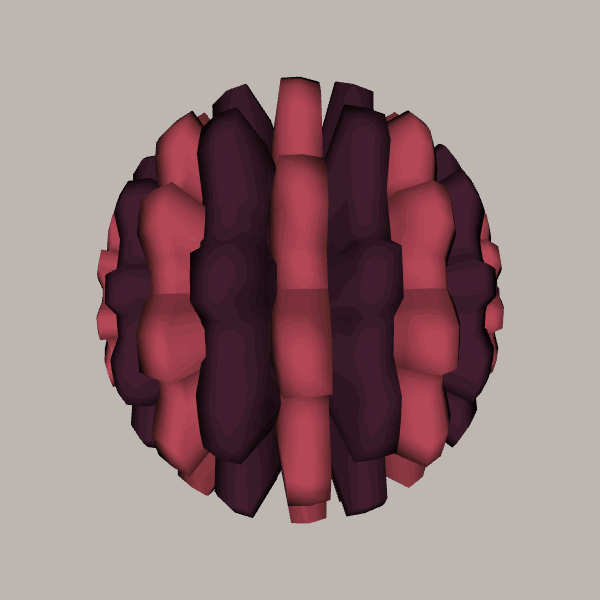
Background: light